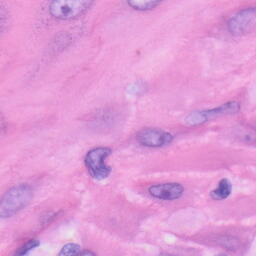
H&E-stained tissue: Skin